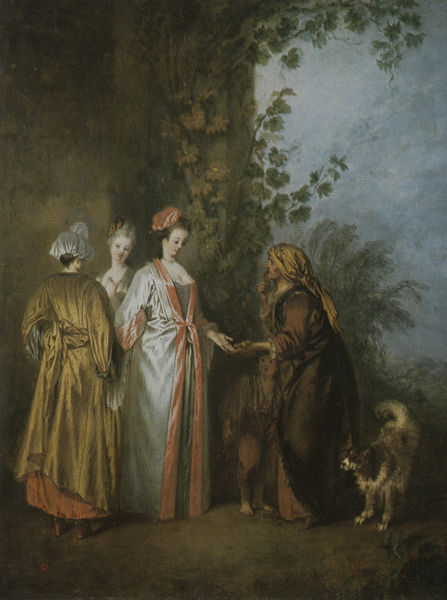
Titel: La Diseuse a'aventure, Die Wahrsagerin
Künstler: Antoine Watteau
Standort: San Francisco (California)
Institution: Fine Arts Museums of San Francisco
Schlagwörter: baum, blau, blätter, dunkel, gemälde, gruppe, hand, haut, himmel, kopf, laub, mann, schatten, umhang, weiß, wolken, bäume, frauen, gelb, grün, landschaft, menschen, mädchen, sand, abend, blumen, braun, bunt, damen, frankreich, frau, grau, haar, hell, holz, hut, hüte, kleid, kleider, licht, orange, pfeiler, rücken, schwarz, strasse, szene, blick, dame, gebäude, gürtel, haus, hund, rot, tier, weg, wiese, gespräch, haube, hochformat, leute, malerei, alt, bart, hemd, hose, jung, kappe, wand, alte, arm, arme, augen, barock, dienerin, falten, halten, stehen, bild, hände, öl, baumstamm, erde, natur, stamm, strauch, busch, büsche, gebüsch, boden, gewand, gold, haare, mantel, reich, stoffe, adel, drei, gewänder, kind, mutter, blatt, pflanze, pflanzen, borte, dekoltee, gainsborough, madame, prinzessin, renaissance, rokoko, rosa, seide, vornehm, wald, genre, garten, ranken, adelige, fell, perücke, schwanz, ornage, schuhe, bäuerin, kette, mauer, nebel, hof, platz, füsse, ölgemälde, gefolge, essen, wein, bordüre, grazien, spitz, kopftuch, glanz, zofe, durchgang, farn, faltenwurf, junge, rüschen, stofflichkeit, schwanger, tor, satin, vier, barfuss, ruine, knabe, buch, torbogen, spaziergang, geld, wälder, haustier, seite, kopfneigung, mäntel, kittel, scherpe, stiefel, grasbüschel, kopfputz, treffen, hauben, brokat, trüb, ranke, besuch, zigeunerin, efeu, schnauze, hunger, rinde, begegnung, kopftücher, empfang, fauna, dreck, begrüssung, bittsteller, reichtum, bettler, weinlaub, adelig, watteau, herrscherin, bettlerin, golden, dienstmagd, rebe, wilder wein, bittende, armut, bitte, almosen, gabe, spende, kopfschmuck, turban, zofen, junge frauen, sohn, spenden, lady, zusammentreffen, englisch, heimsuchung, kpftuch, betteln, hexe, wlad, information, bleu, handeln, boucher, händeschütteln, kimono, geheim, weissagung, gefolgschaft, bittstellerin, hofdamen, wahrsagerin, kindchen, zukunft, arn, tausch, wedeln, hhände, wahrsagen, wahrsager, dog, hellseher, almose, begleiterin, begrleiterinnen, betterin, fanr, handlesen, handleserin, haushund, hofhund, händereicehn, kleiedr, ladies, pedure, pruppe, ranken efeu, rundrücken, sattin, veramrt, warsagerin, welcher mitspieler?, zukunftsdeuter, batterin, bastelle, bnaum